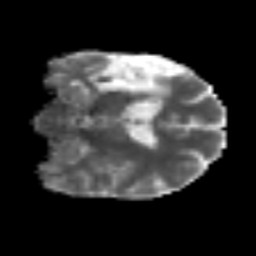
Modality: MD
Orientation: coronal
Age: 65
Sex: male
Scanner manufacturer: siemens
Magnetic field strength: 3 T
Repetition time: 6.1 s
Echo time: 0.101 s